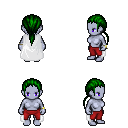
a pixel art fantasy rpg character, female body template, dark elf, purple skin, white cape, red pants, green ponytail hairstyle, bracelets, four views (front, back, left, right), 2x2 character sprite sheet, small pixel art, hard edges, no anti-aliasing